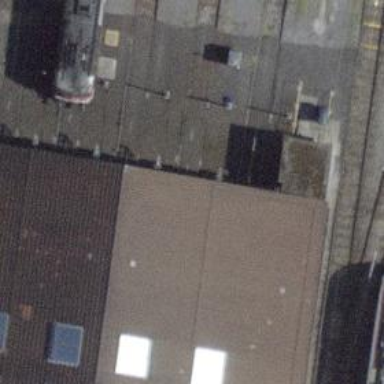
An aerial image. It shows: Railway yard with electrified tracks and single track.